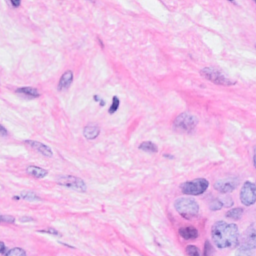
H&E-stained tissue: Breast